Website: crate-barrel
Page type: account-dashboard
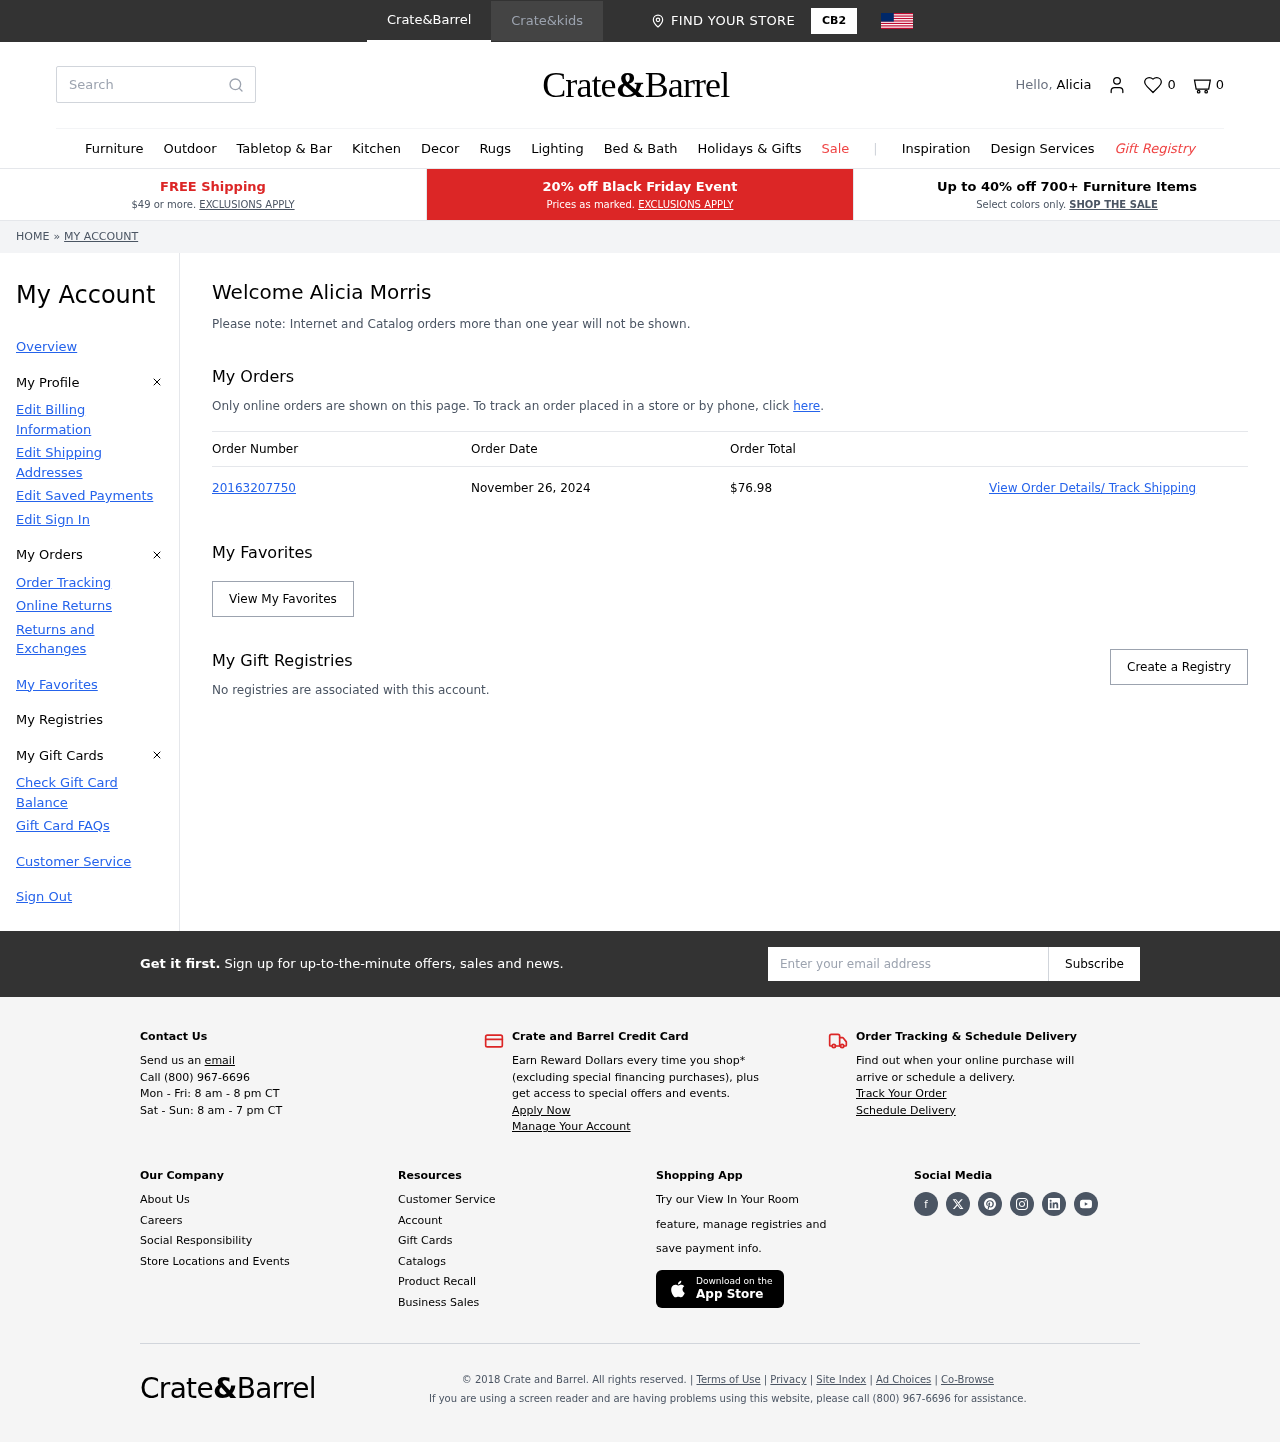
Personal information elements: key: PII_EMAIL
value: alicia.morris@hotmail.com
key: PII_FIRSTNAME
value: Alicia
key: PII_FULLNAME
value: Alicia Morris
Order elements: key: ORDER_NUM_ITEMS
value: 0
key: ORDER_NUMBER
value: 20163207750
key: ORDER_DATE
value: November 26, 2024
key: ORDER_TOTAL
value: $76.98
Search elements: key: HEADER_SEARCH
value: Search
Other elements: key: FAVORITES_COUNT
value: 0